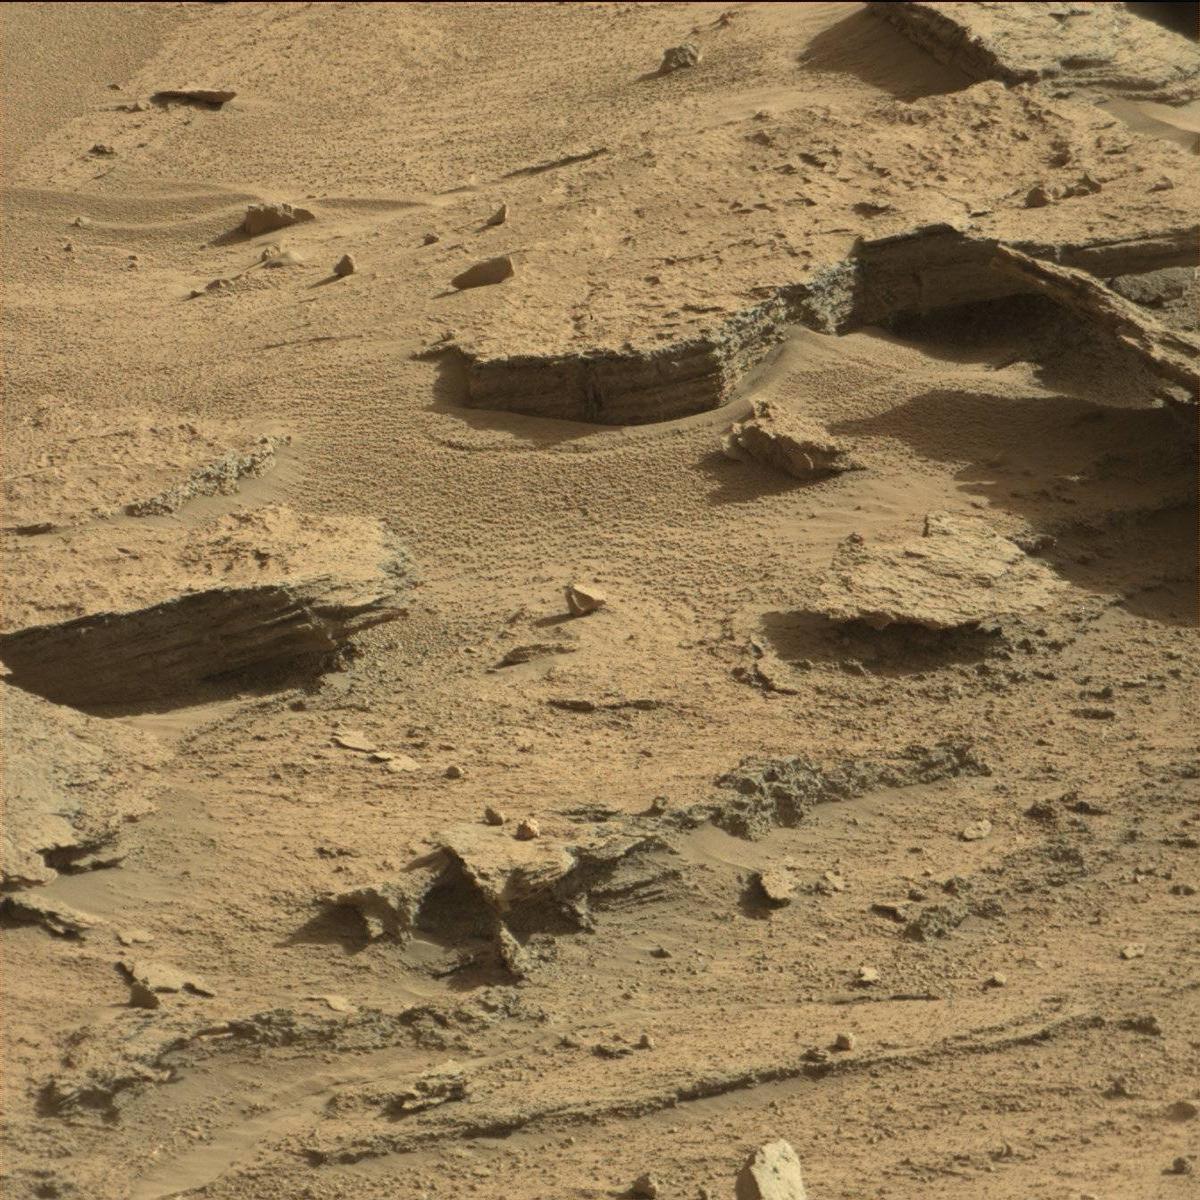
Terrain classes present: Bedrock, Rock, Sand / Soil